七年级 · 度量几何学
若 $\angle \alpha$ 与 $\angle \beta$ 同旁内角, 且 $\angle \alpha=50^{\circ}$ 时, 则 $\angle \beta$ 的度数为

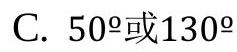
A. 500
B. 130 인.

D. 无法确定

答案: D
解析: 【答案】D

解: 虽然 $\angle \alpha$ 与 $\angle \beta$ 是同旁内角, 但缺少两直线平行的前提, 所以无法确定 $\angle \beta$ 的度数.

故选 $D$.